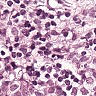
Metastatic tissue present: yes